Question: I have csv file data.dat for example with these values:
'''
#W=1
0;sqlite;11500
1;hsql;14550
2;h2;17550
#W=2
0;sqlite;11000
1;hsql;13800
2;h2;16500
#W=3
0;sqlite;11000
1;hsql;13800
2;h2;16500
#W=4
0;sqlite;11000
1;hsql;13800
2;h2;16500
'''
I need to plot bar charts into pdf. each data for each graph starts with title #W1,#W2....
i have tried this script:
'''
cat << __EOF | gnuplot -persist
set terminal pdf
set output 'out.pdf'
set datafile separator ";"
set boxwidth 0.5
set style fill solid
plot "data2.dat" using 1:3:xtic(2) with boxes
__EOF
'''
giving this output:

how can i make more graphs (4 in this example but there could more or less) from one datafile each graph separately under previous one?
each graph can have different number of bars not only three as in previous example. File data2.dat could also look like this:
'''
#W=1
0;sqlite;11500
1;hsql;14550
2;h2;17550
3;derby;8500
4;sqlite;13550
5;h2;19250
#W=2
0;sqlite;11000
1;hsql;13800
'''
This script from Miguel answer works fine when there are 3 bars for each graph but i dont know how to change it to plot more or less bars.
'''
cat << __EOF | gnuplot -persist
set terminal pdf
set datafile separator ";"
set boxwidth 0.5
set style fill solid
do for [i=0:3] {
set output 'out'.i.'.pdf'
plot "data2.dat" using 1:3:xtic(2) every ::(i*3)::(i*3+3) with boxes
}
__EOF
'''
also if it would be possible i would like to have a graph tittle according to header value of each dataset (W=1, W=2....)
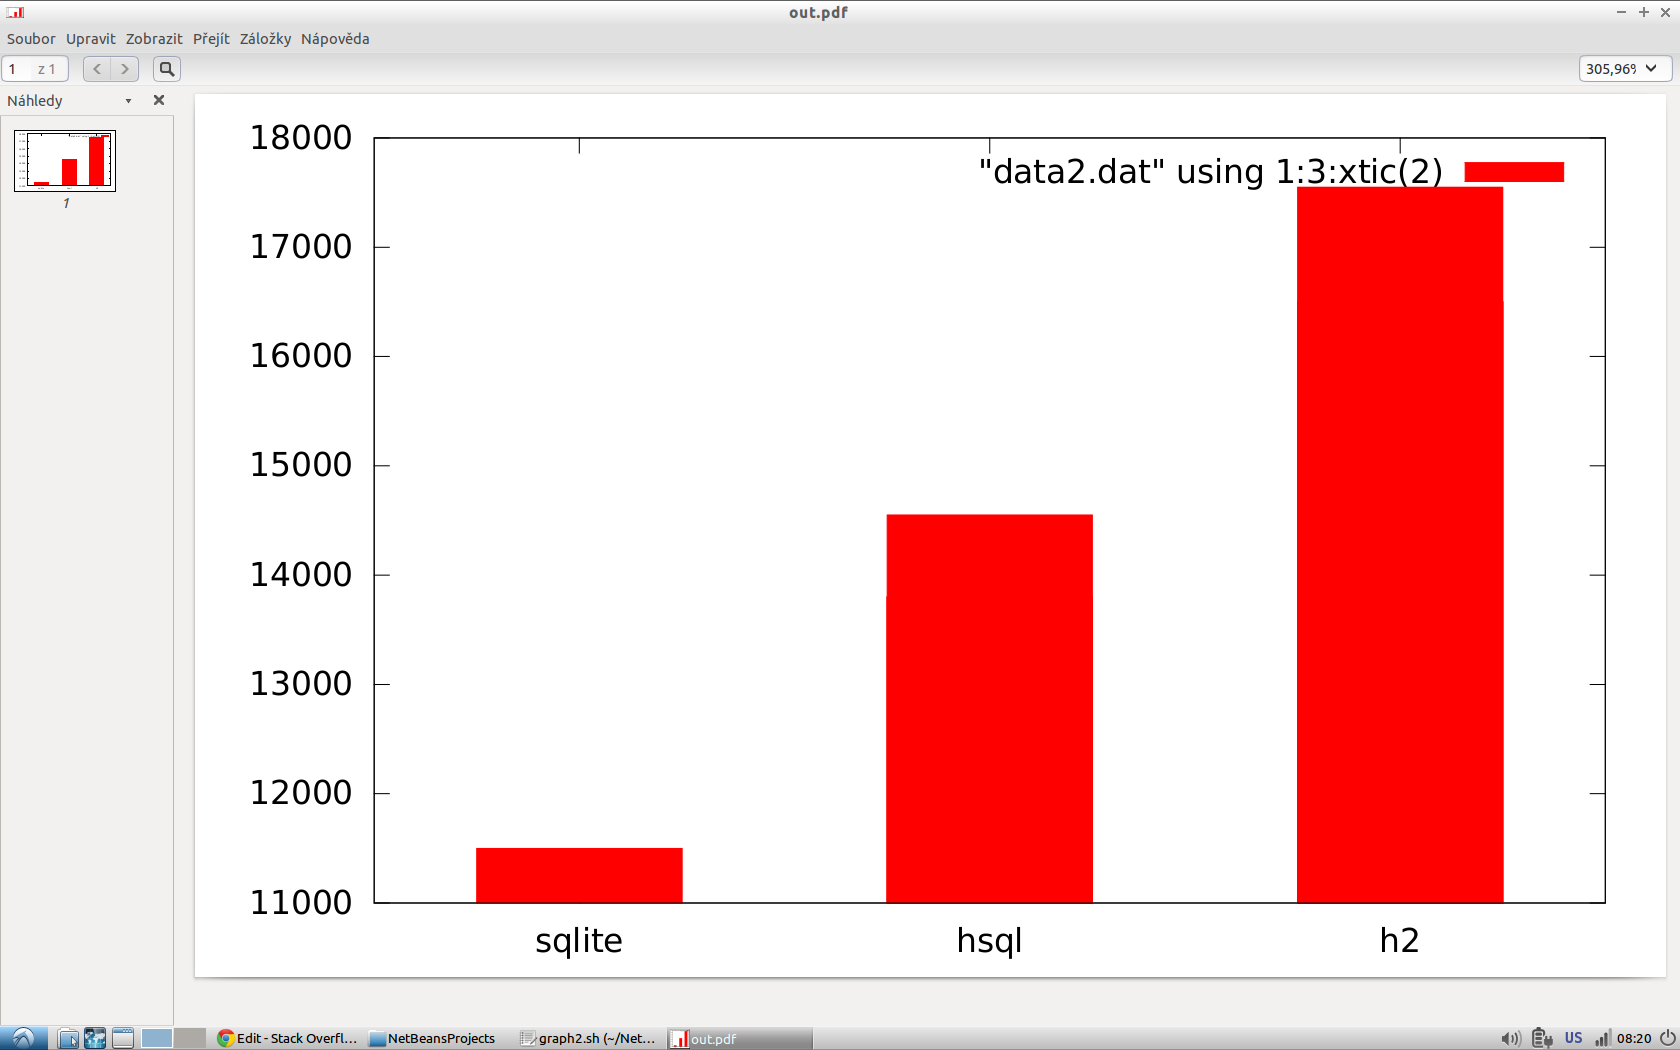
Answer: You can use 'multiplot' and an outer loop of your 'plot' command, or you can iterate within you 'plot' command, depending on what you want to achieve. The 'every' option allows you to select what to plot from your file.
With 'multiplot':
'''
set multiplot layout 2,2
set datafile separator ";"
set boxwidth 0.5
set style fill solid
do for [i=0:3] {
plot "data2.dat" using 1:3:xtic(2) every ::(i*3)::(i*3+3) with boxes
}
'''

Within a single plot:
'''
set datafile separator ";"
set boxwidth 0.5
set style fill solid
plot for [i=0:3] "data2.dat" using 1:3:xtic(2) every ::(i*3)::(i*3+3) with boxes
'''

In your case, since the last 3 blocks in your file are the same you don't get to visualize above the 2nd and 3rd blocks, which remain hidden under the 4th one.
To have the graphs plotted in independent files again you just need to loop, but now changing the file name for each iteration:
'''
set terminal pdf
set datafile separator ";"
set boxwidth 0.5
set style fill solid
do for [i=0:3] {
set output 'out'.i.'.pdf'
plot "data2.dat" using 1:3:xtic(2) every ::(i*3)::(i*3+3) with boxes
}
'''
The code above will generate files 'out0.pdf', 'out1.pdf', etc.